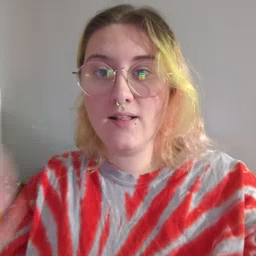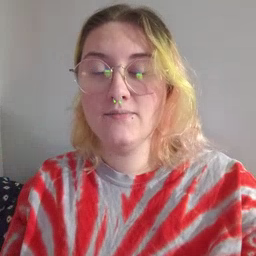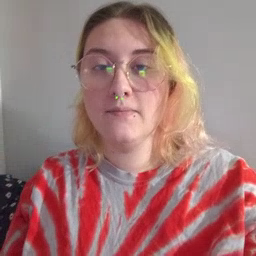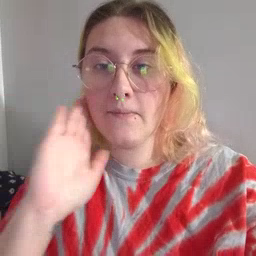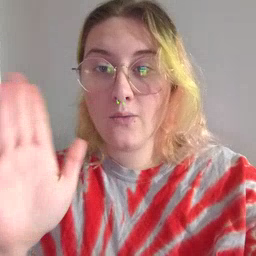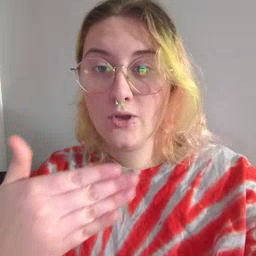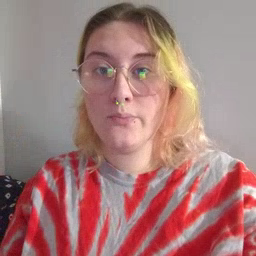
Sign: bedroom